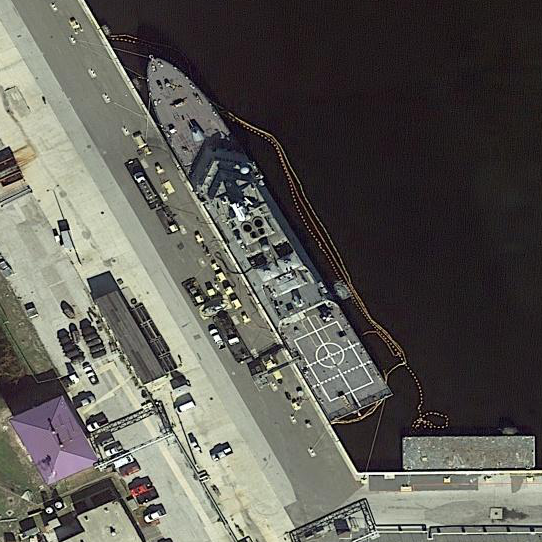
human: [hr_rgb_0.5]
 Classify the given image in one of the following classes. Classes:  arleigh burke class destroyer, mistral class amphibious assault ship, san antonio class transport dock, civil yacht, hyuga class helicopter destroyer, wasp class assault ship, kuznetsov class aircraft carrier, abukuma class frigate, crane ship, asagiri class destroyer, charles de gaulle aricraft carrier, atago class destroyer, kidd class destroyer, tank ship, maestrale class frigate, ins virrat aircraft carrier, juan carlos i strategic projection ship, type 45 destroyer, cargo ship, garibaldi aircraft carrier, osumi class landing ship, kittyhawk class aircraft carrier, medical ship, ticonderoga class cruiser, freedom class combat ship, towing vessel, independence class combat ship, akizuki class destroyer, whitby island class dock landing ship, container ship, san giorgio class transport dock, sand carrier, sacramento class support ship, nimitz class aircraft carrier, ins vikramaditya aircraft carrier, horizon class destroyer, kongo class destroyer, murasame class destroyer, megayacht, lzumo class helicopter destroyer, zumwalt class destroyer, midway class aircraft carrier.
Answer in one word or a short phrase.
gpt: Freedom class combat ship